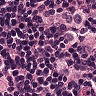
Metastatic tissue present: yes